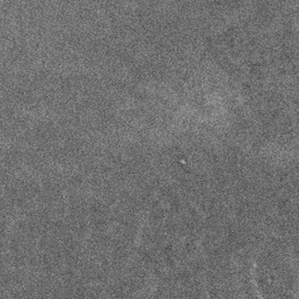
Label: frost